Interaction volume radius: 5 \u00c5
Interaction volume height: 25 \u00c5
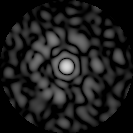
Disorder parameter: 0.8095